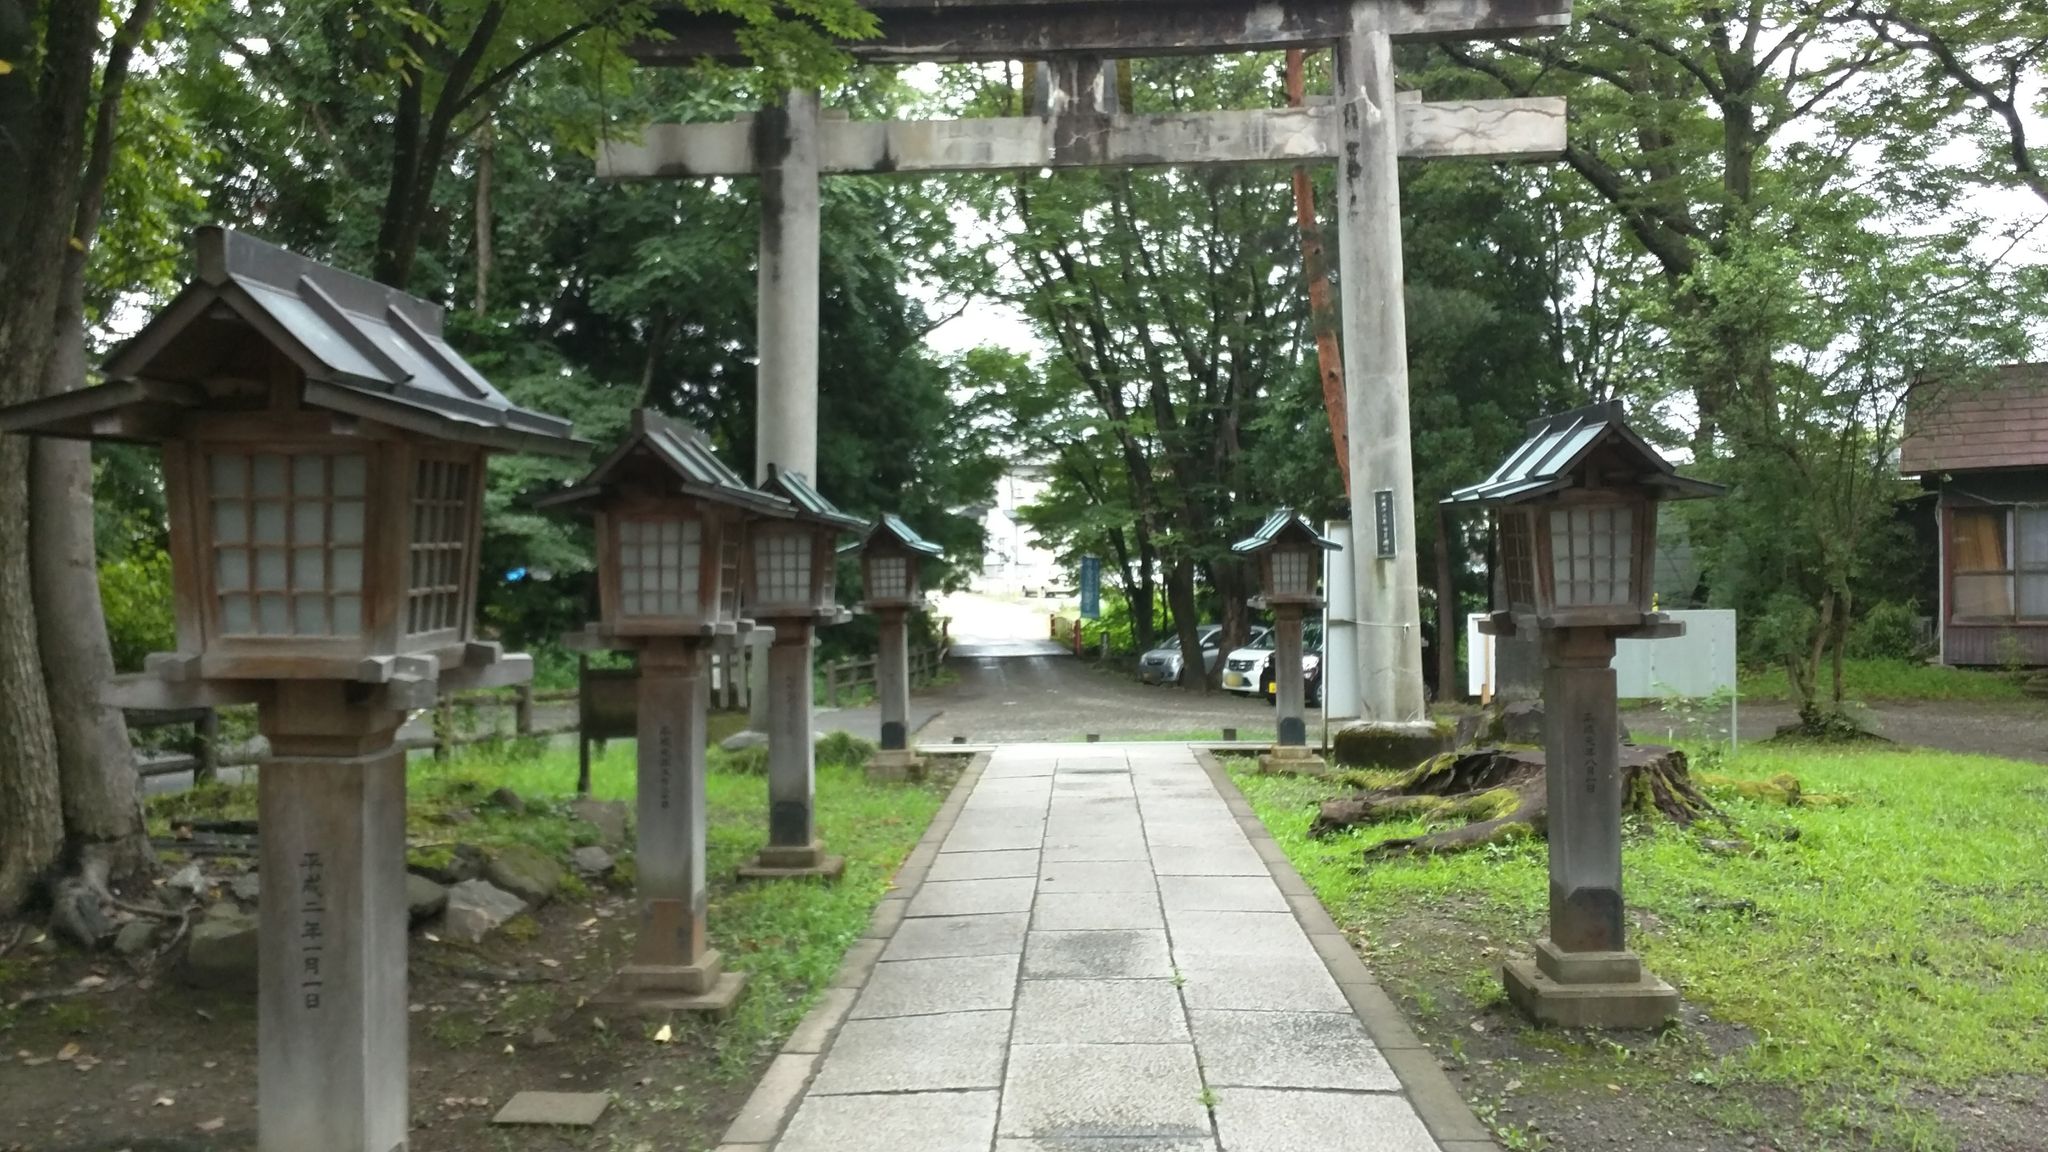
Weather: clear
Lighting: day
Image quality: good
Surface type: walking surface
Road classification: steps, footway, unclassified
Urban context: urban centre
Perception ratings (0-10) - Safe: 4.37, Lively: 6.9, Beautiful: 3.46, Boring: 6.58, Depressing: 4.04, Wealthy: 5.98